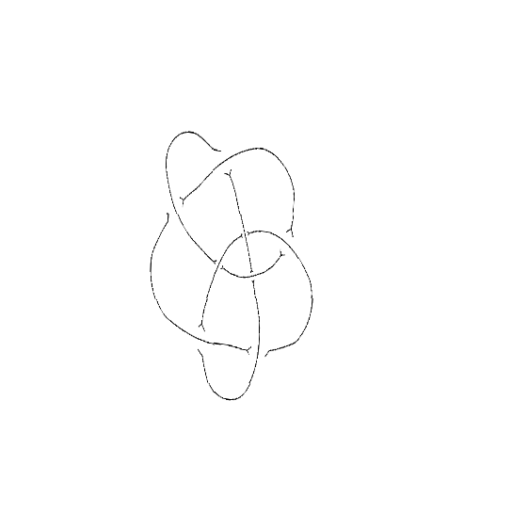
Crossing number: 8